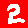
Digit: 2